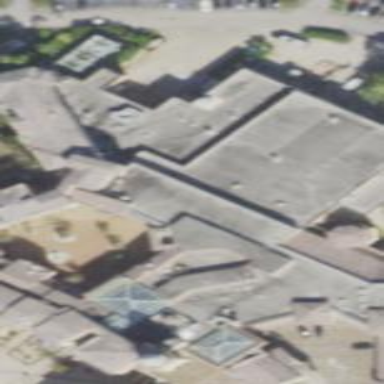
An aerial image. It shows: Part of building.